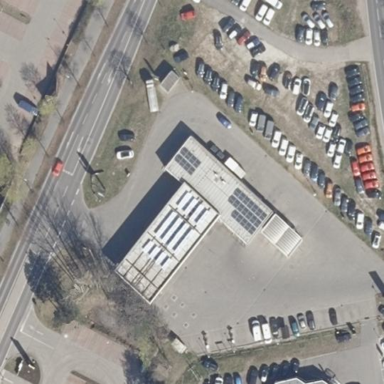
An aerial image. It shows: Building serving as CNG fuel station.